Interaction volume radius: 5 \u00c5
Interaction volume height: 20 \u00c5
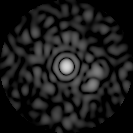
Disorder parameter: 0.8643